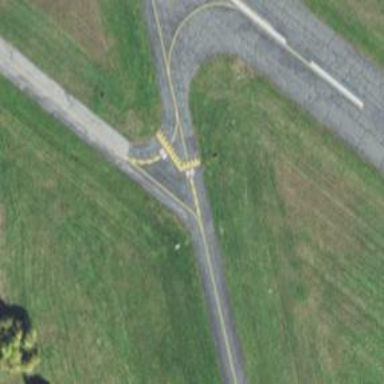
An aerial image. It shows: Taxiway at the airport with asphalt surface.